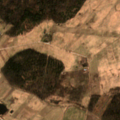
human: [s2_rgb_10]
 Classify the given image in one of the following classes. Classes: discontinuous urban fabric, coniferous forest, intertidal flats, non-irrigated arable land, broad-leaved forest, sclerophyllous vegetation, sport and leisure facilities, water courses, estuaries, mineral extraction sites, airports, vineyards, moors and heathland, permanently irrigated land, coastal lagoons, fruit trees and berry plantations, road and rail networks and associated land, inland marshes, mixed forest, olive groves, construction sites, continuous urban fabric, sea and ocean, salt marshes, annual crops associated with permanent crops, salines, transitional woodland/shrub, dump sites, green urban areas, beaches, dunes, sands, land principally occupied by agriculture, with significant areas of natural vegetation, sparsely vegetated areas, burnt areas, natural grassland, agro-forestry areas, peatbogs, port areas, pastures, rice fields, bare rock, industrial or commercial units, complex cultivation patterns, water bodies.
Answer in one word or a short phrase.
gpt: pastures, complex cultivation patterns, broad-leaved forest, mixed forest